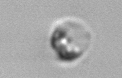
Label: Amoeba